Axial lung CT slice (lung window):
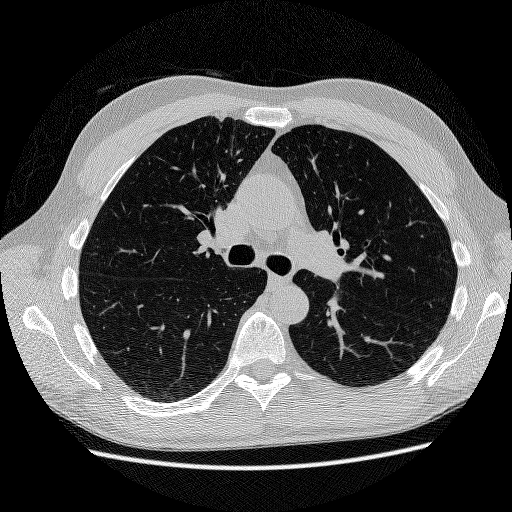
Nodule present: no